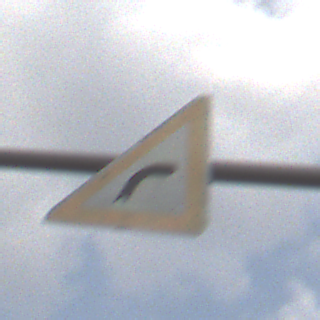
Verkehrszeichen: KurveRechts
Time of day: Midday
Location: Outdoor (Nature)
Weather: PartlyCloudy
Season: NotSpecified
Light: Natural